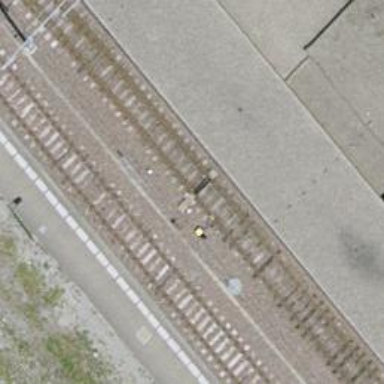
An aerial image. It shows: Railway switch.